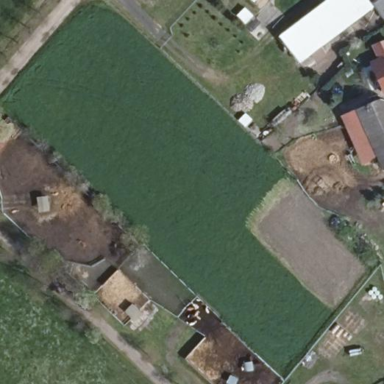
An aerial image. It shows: Area designated for allotments.